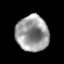
Tissue: prostate
Cell type: T cells
Senescence score: 0.342
Nuclear area (px): 1141
Mean DAPI intensity: 154.109